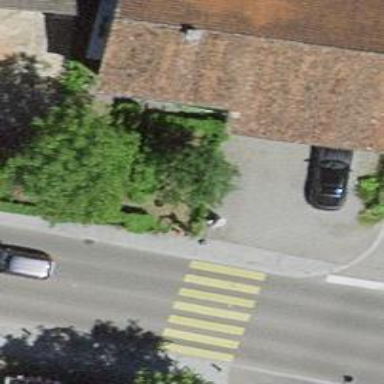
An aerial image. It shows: Bus stop with platform for public transport.